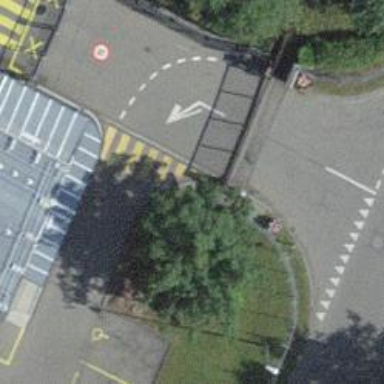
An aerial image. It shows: Gate.